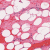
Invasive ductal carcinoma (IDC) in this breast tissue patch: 0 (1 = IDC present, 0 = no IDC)